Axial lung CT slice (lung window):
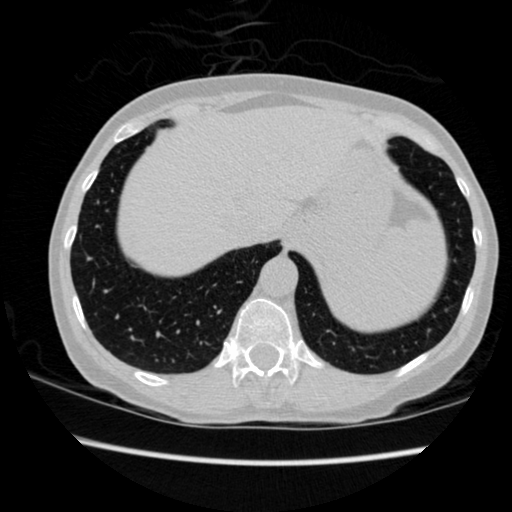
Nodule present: no